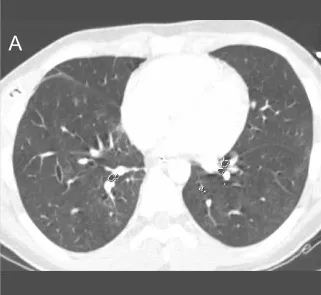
Computed tomography scan performed 2 weeks following surgery. (a) Complete recovery of the pulmonary contusion (axial slice at the level of the lower lobes).
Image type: radiology (ct)